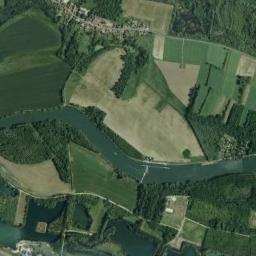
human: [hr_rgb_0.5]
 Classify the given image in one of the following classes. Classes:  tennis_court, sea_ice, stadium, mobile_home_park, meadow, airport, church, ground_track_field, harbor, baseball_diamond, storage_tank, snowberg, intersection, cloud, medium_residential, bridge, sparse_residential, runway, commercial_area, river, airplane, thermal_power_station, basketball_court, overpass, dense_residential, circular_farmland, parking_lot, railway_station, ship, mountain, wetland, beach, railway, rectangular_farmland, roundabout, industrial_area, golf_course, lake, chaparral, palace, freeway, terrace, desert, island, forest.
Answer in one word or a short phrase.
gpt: river